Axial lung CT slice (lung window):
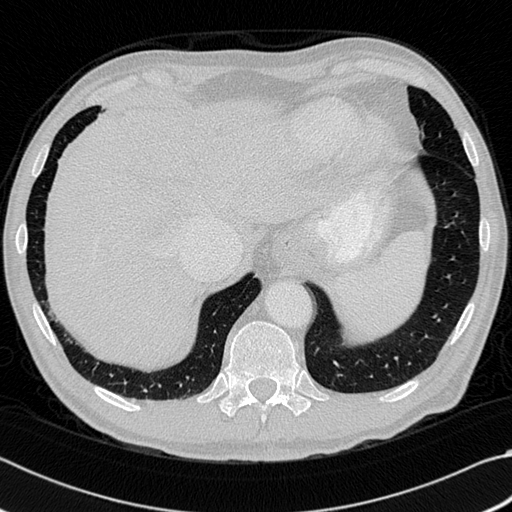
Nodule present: no